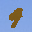
Label: 9